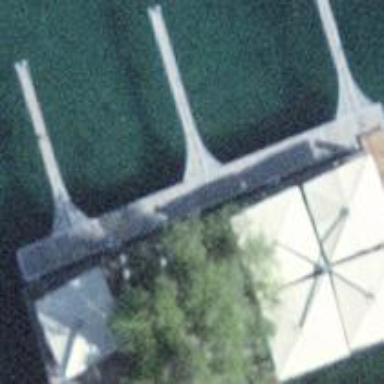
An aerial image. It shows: Man-made pier.